Question: Count the number of objects in the diagram.
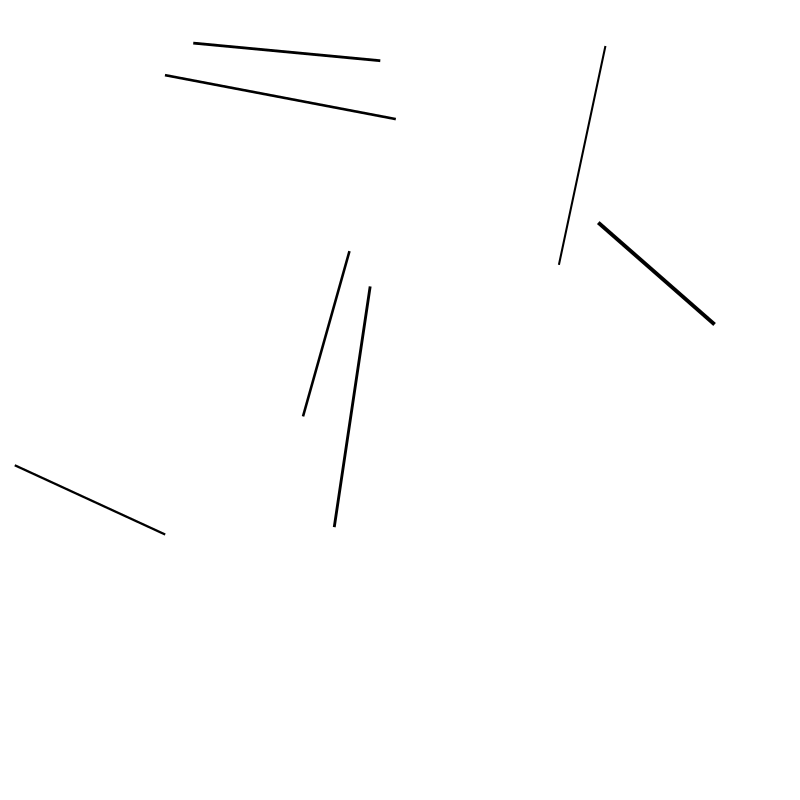
Answer: 7